Question: Let say a each row in a table got its own view and a model (CollectionViews). Each row got a button for editing the row data. When clicked an EditView is activated for the current row and model where a form is presented to the user with textfield and cancel and submit button.

The edit view can only be removed if the user submit the edit form or cancel the edit.
for example when a user click the edit button, not doing the editing or closing the edit view, and instead click the edit button on another row and another row, without completing the editing.
I just started learning backbone, so this is what I do - which is more of a hack.
'''
//create global array for storing view
var editTaskViewArray = new Array();
'''
code for when creating the edit view
'''
//delete previous view
for (x in editTaskViewArray) {
editTaskViewArray[x].remove();
}
//empty array
editTaskViewArray = [];
//create and activate edit view
var editTaskView = new App.Views.EditTask({
model: this.model
}).render();
$('#edittask').append(editTaskView.el).hide().fadeIn(500);
//add edit view to array so that can be removed later
editTaskViewArray.push(editTaskView);
'''
Thank you for any tips
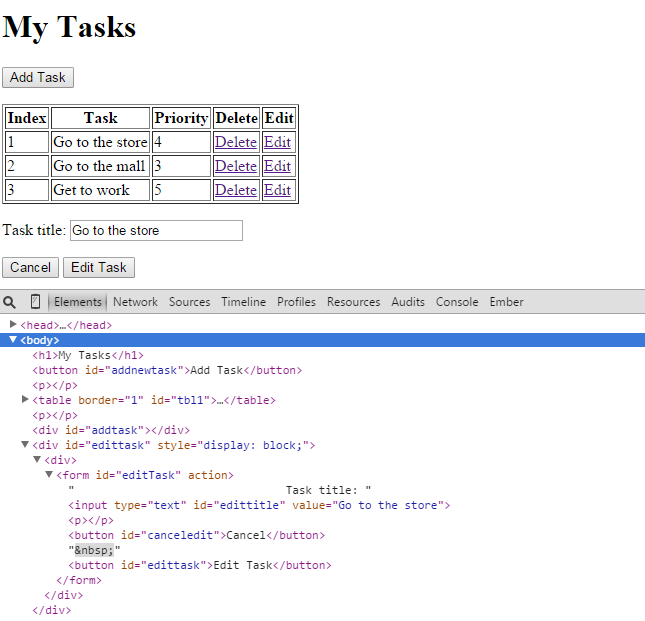
Answer: //change the delete code to.
'''
//editTaskView is global
//delete previous view if one exists
If(editTaskView.el){
editTaskView.remove();
}
//create and activate edit view
editTaskView = new App.Views.EditTask({model:this.model }).render();
$('#editTaskView').append(editTaskView.el).hide().fadeIn(500);
'''